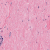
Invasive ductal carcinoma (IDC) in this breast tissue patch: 0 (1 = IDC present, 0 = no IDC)